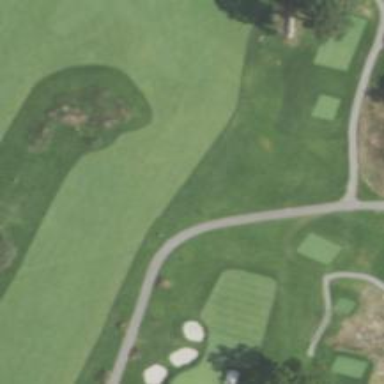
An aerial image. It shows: Footway that resembles golf path.